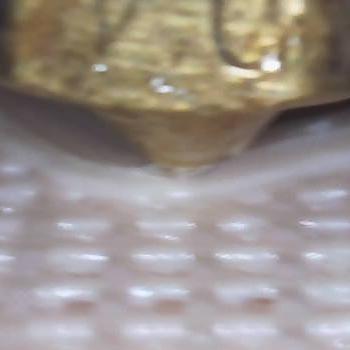
Flow rate: 300%